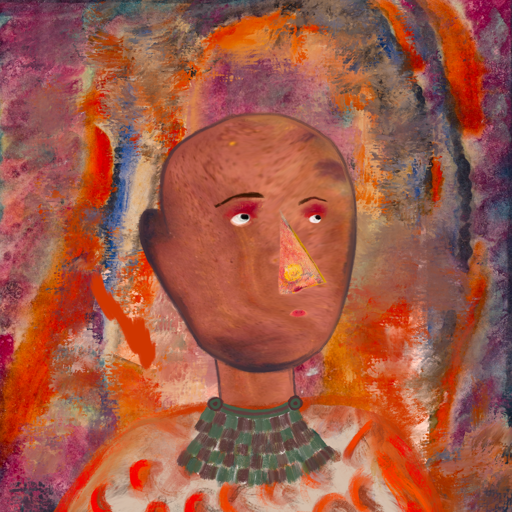
Background: Experience, Head And Neck Side: Mother_And_Son_Mother, Face Side: Irani, Bust: Rupkatha, Hair Side: Blank, Head Accessory: Blank, Second Necklace: After_Raid, Necklace: Blank, Baby: Blank